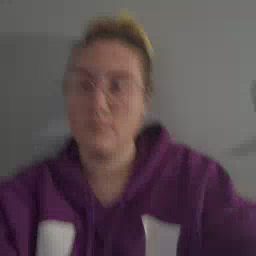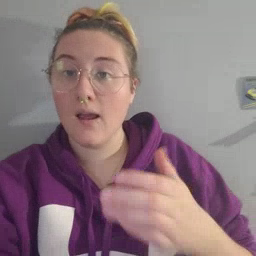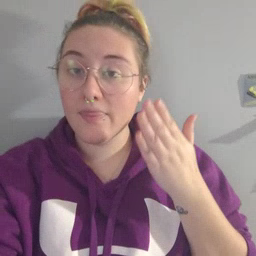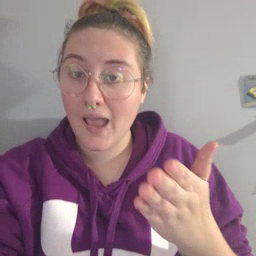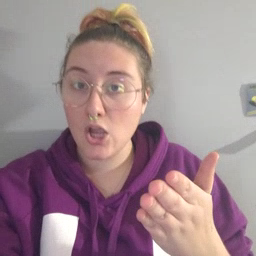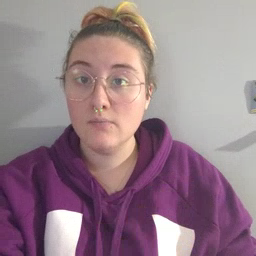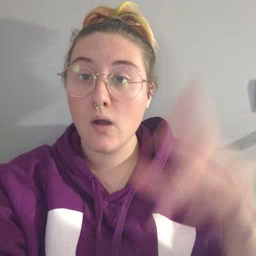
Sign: there